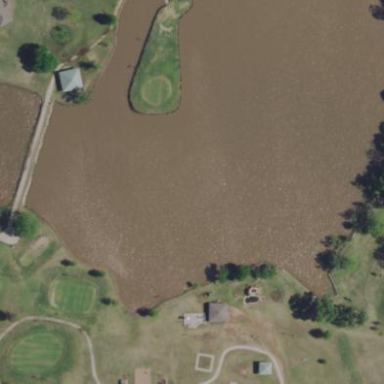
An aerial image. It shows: Golf course.